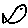
Label: fish